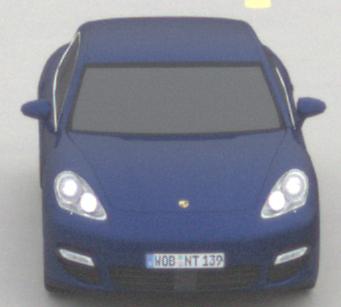
Make: Porsche
Model: Panamera
Detailed model: Panamera (970)
Model produced from: 2010/05
Model produced until: 2013/04
Doors: 5
Color: blue
Road condition: dry road
Daytime: morning or afternoon
Contrast: low contrast